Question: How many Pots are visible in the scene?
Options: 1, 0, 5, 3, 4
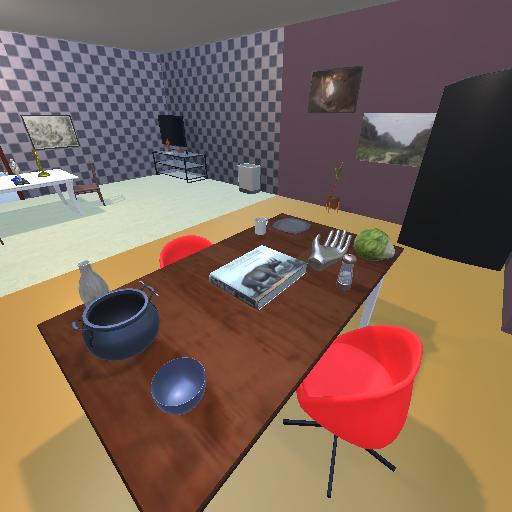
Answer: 1